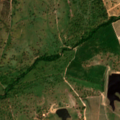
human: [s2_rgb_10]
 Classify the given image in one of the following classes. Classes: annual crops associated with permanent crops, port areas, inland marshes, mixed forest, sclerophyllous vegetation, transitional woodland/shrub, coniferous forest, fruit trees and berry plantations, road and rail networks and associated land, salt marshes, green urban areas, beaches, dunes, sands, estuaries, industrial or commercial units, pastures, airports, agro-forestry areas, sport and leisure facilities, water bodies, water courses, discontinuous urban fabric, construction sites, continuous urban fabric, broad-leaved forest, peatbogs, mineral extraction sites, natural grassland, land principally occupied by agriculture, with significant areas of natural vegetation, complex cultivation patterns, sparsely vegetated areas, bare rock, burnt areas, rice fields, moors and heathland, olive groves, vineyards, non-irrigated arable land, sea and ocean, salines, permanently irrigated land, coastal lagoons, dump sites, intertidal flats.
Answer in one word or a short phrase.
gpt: continuous urban fabric